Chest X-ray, AP view. Patient: 60 years old, sex M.
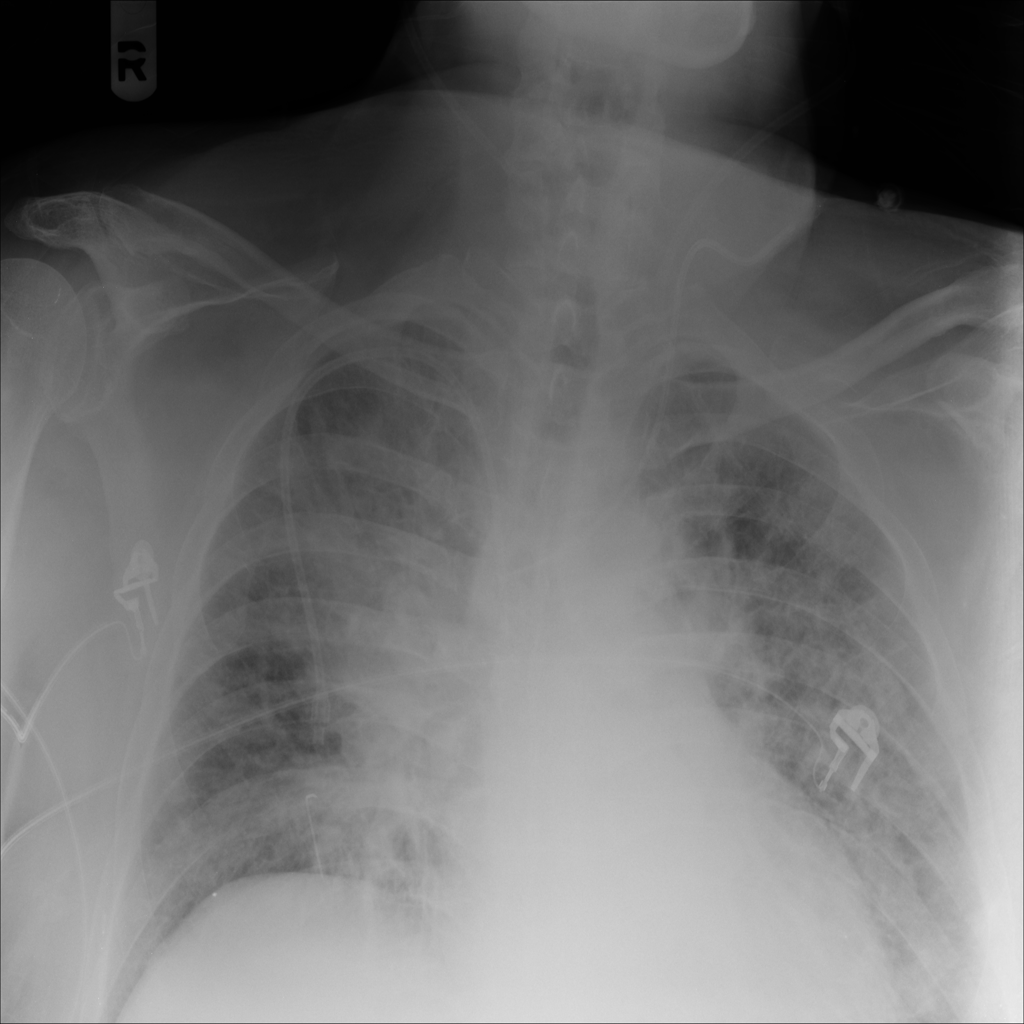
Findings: Edema, Pneumonia, Infiltration